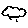
Label: cloud